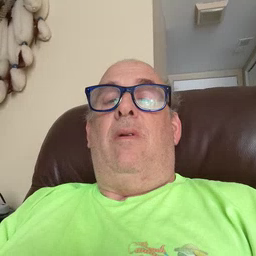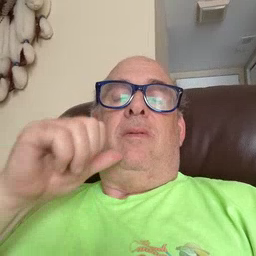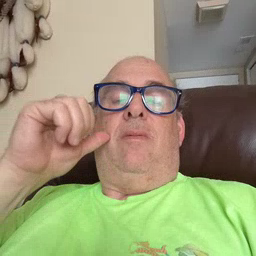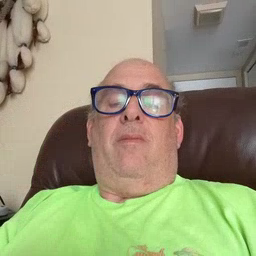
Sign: yesterday